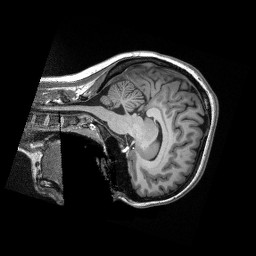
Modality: T1w
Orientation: sagittal
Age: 19
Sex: female
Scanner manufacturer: siemens
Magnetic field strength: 3 T
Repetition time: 2.3 s
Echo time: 0.00308 s